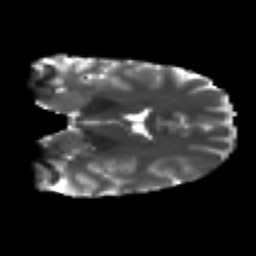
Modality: T2w
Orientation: coronal
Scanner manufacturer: ge
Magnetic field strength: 3 T
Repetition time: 7.98 s
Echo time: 0.0701 s